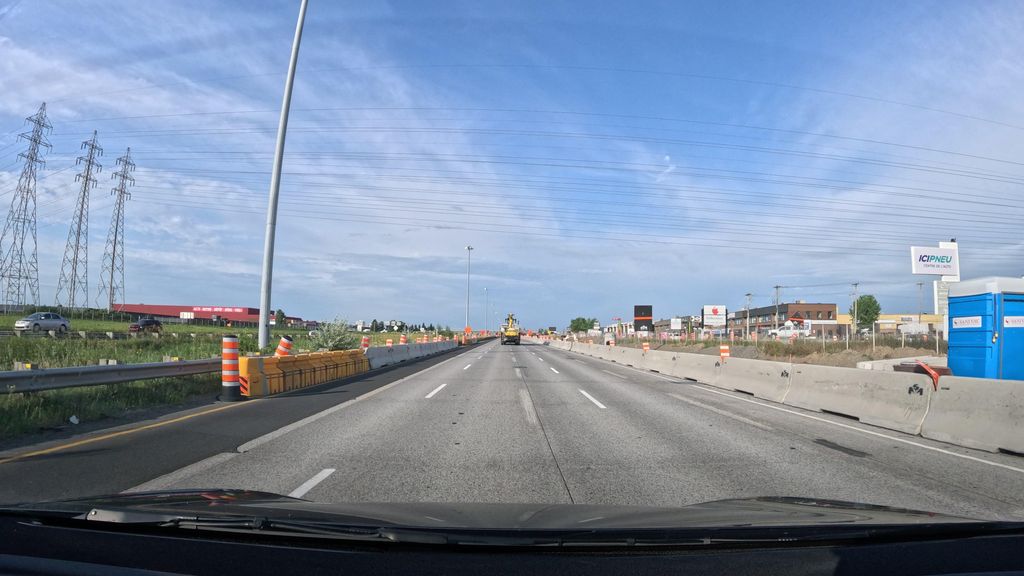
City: montreal